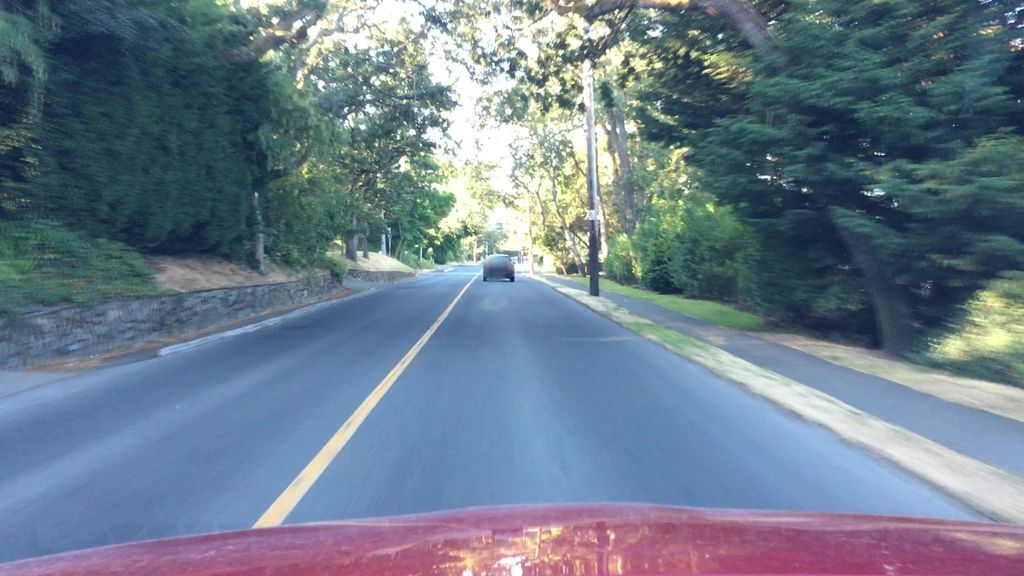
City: victoria